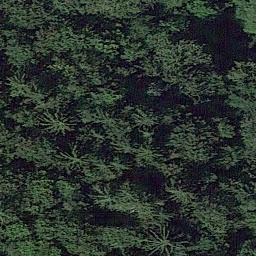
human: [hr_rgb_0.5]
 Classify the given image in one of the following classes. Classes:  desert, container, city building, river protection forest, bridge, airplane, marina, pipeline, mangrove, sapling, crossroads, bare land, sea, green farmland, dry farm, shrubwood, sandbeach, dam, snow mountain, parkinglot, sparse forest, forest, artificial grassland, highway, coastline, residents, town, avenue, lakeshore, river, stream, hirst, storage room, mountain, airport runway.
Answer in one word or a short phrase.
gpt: forest